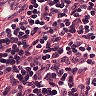
Metastatic tissue present: no